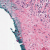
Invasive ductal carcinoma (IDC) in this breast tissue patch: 0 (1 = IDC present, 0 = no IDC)